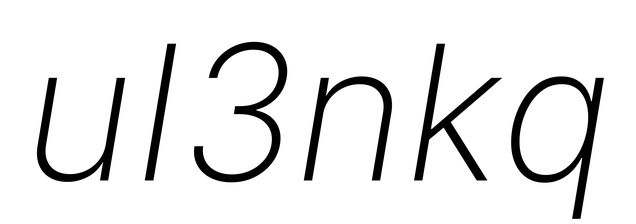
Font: Inter-Italic_ExtraLight_Italic